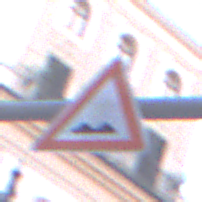
Verkehrszeichen: UnebeneFahrbahn
Umgebung: Outdoor, Urban
Tageszeit: SunriseSunset
Wetter: PartlyCloudy
Licht: Natural
Jahreszeit: NotSpecified
Kontrast: LowContrast